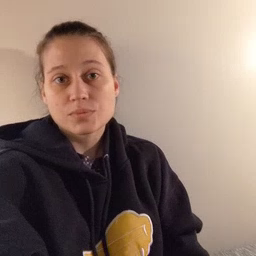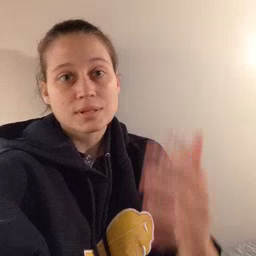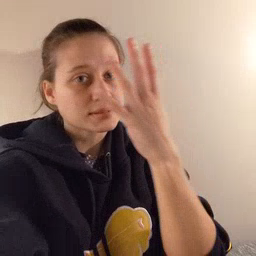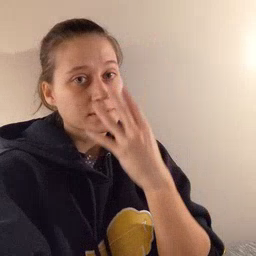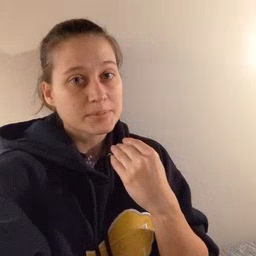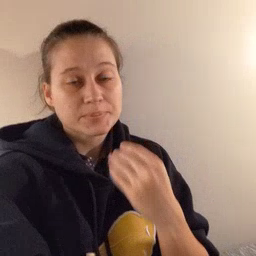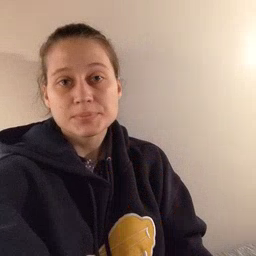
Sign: sleep